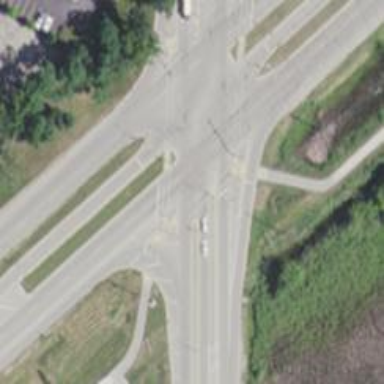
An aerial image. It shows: Intersection on secondary road.